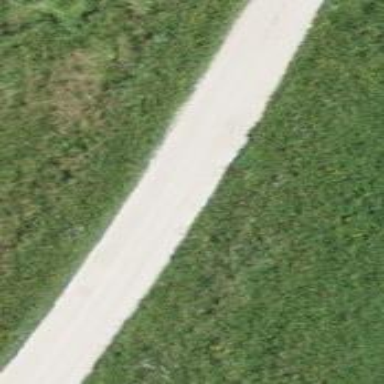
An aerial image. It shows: Asphalt service road for agricultural vehicles.